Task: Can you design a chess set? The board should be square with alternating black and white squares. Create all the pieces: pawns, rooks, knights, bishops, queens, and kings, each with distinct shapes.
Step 2354:
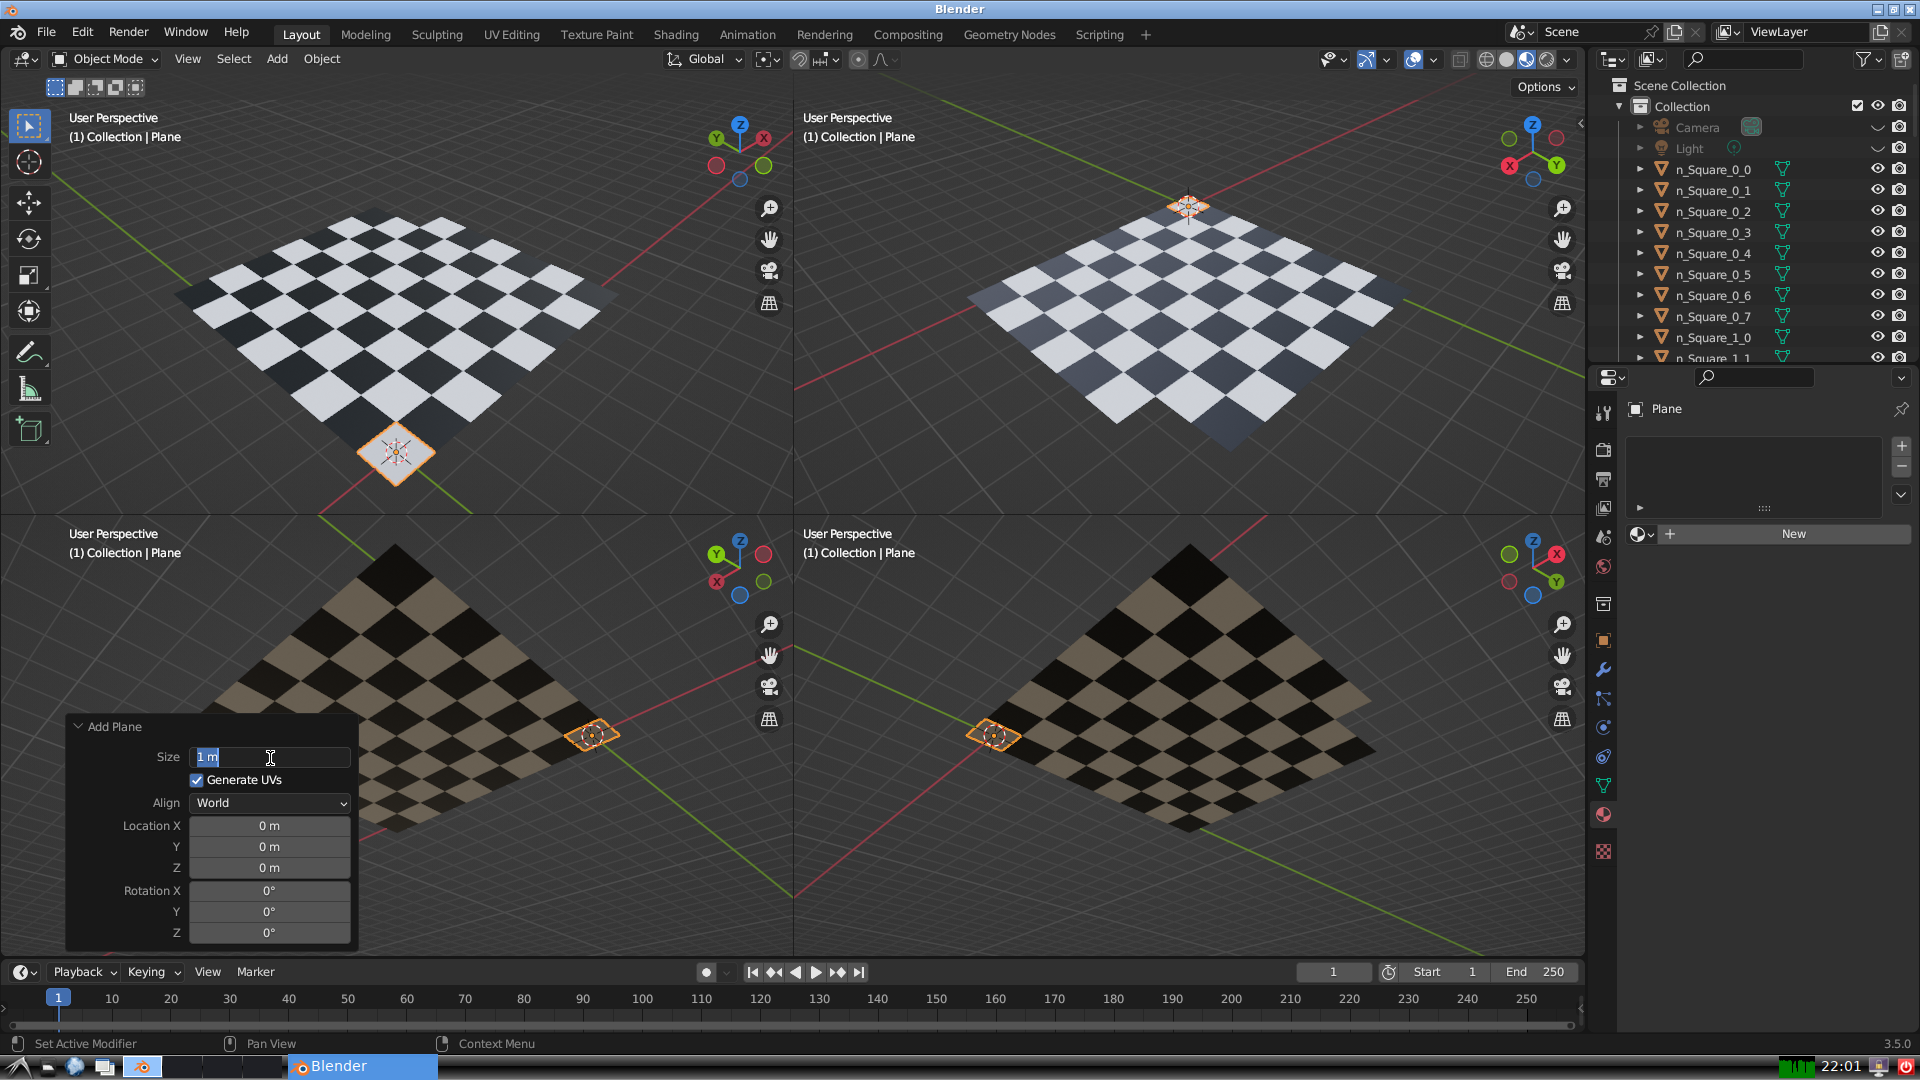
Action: input_text: 1.0